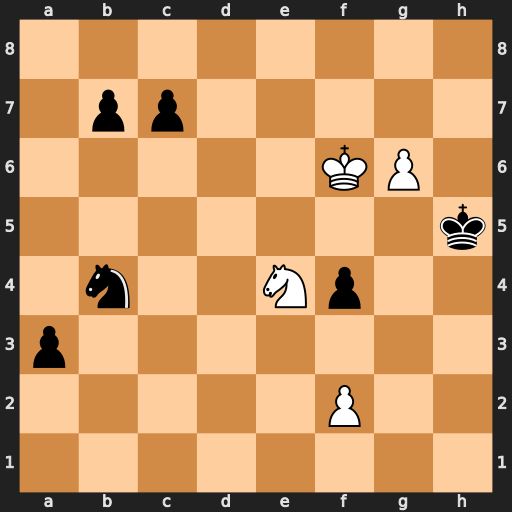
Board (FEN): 8/1pp5/5KP1/7k/1n2Np2/p7/5P2/8
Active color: w
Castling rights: -
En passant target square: -
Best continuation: g7 a2 g8=Q a1=Q+ Kf5 Qa5+ Kxf4